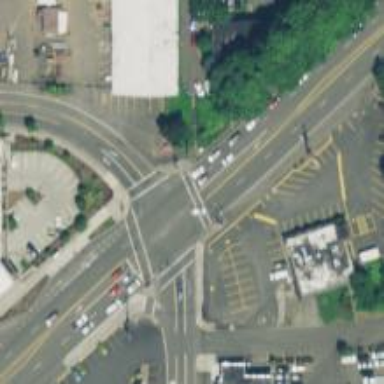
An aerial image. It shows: Crossing road.